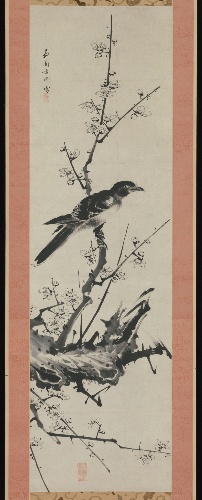
Title: 西園方済筆　梅に叭叭鳥図|Mynah Bird on Plum Branch
Artist: Saien Hōsai (Xiyua Fangqi)
Artist bio: 1736?–?1795
Date: 18th century
Object type: Hanging scroll
Classification: Paintings
Medium: Hanging scroll; ink on paper
Culture: Japan
Period: Edo period (1615–1868)
Dimensions: 36 3/16 x 10 1/2 in. (91.9 x 26.7 cm)
Department: Asian Art
Credit line: The Harry G. C. Packard Collection of Asian Art, Gift of Harry G. C. Packard, and Purchase, Fletcher, Rogers, Harris Brisbane Dick, and Louis V. Bell Funds, Joseph Pulitzer Bequest, and The Annenberg Fund Inc. Gift, 1975
Accession year: 1975
Repository: Metropolitan Museum of Art, New York, NY
Tags: Birds|Flowers